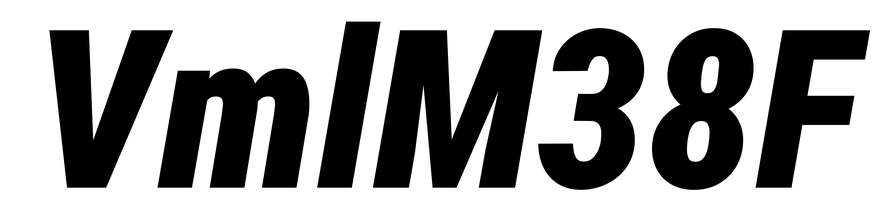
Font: Roboto-Italic_Condensed_Black_Italic